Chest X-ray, PA view. Patient: 57 years old, sex F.
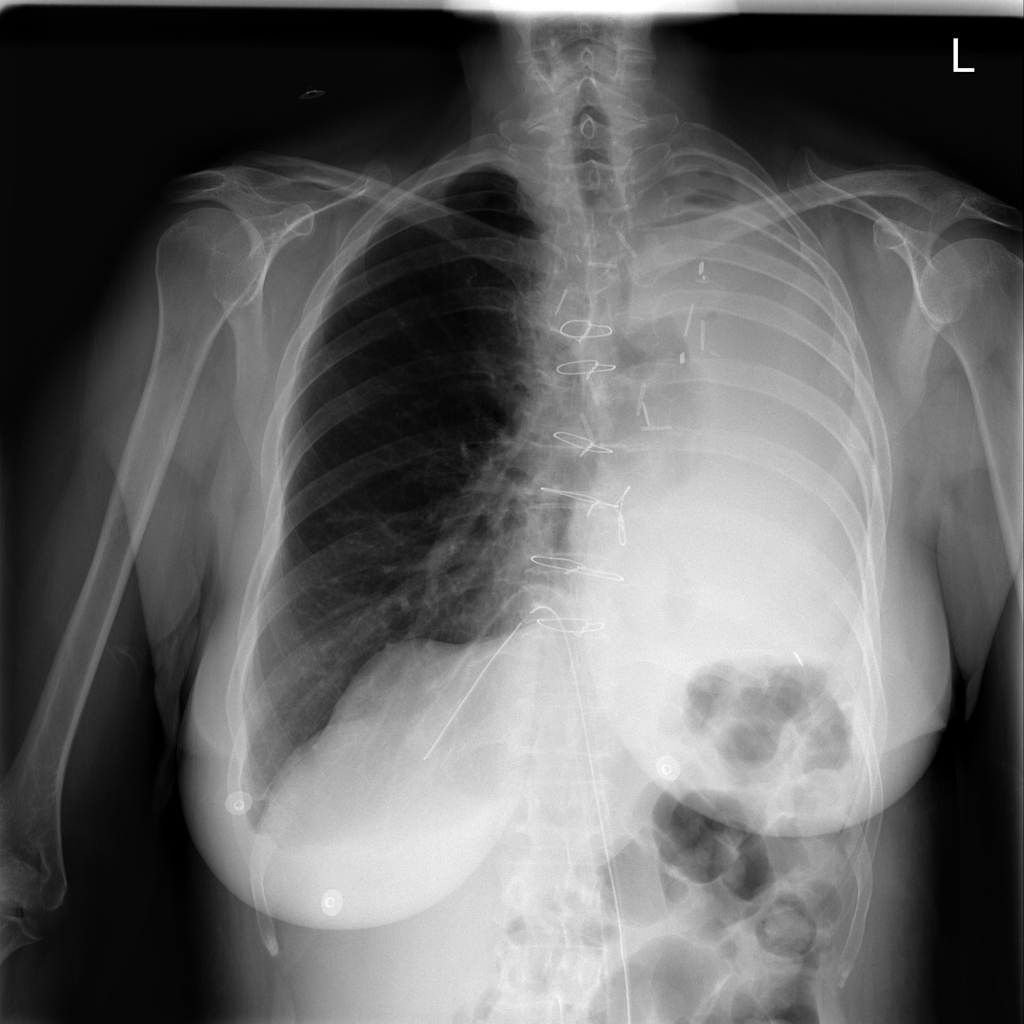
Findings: No Finding